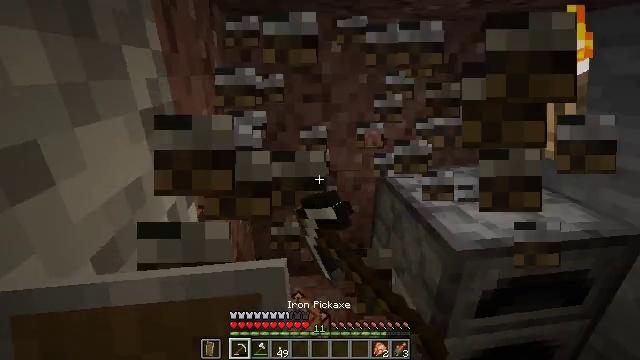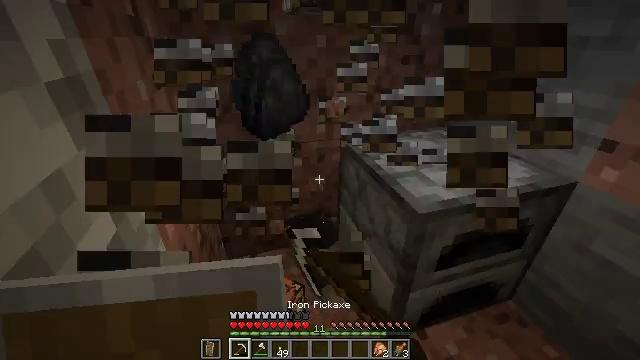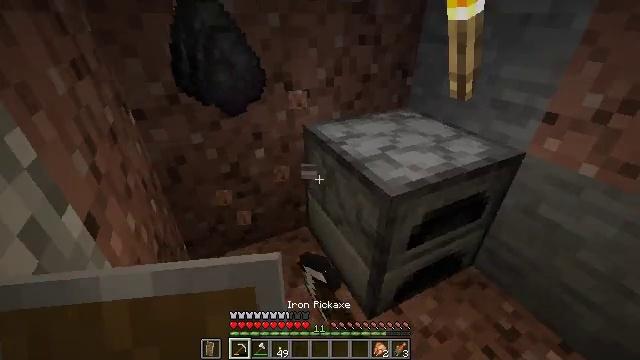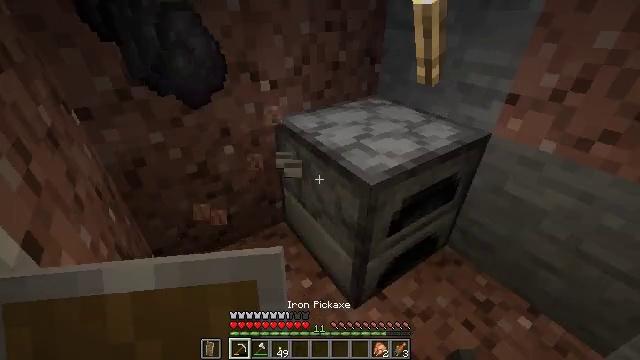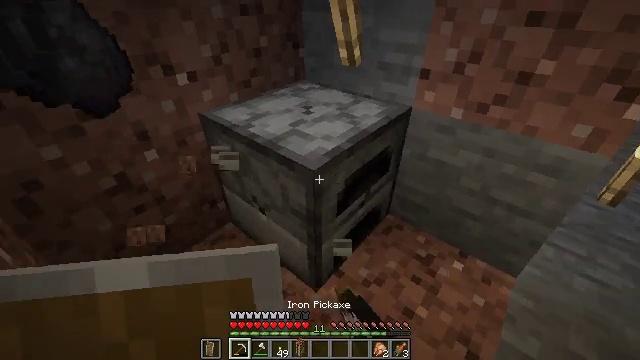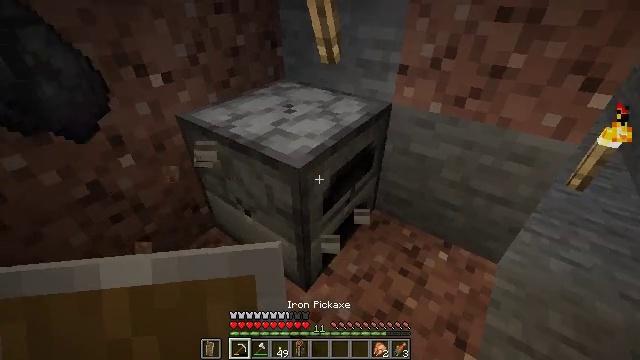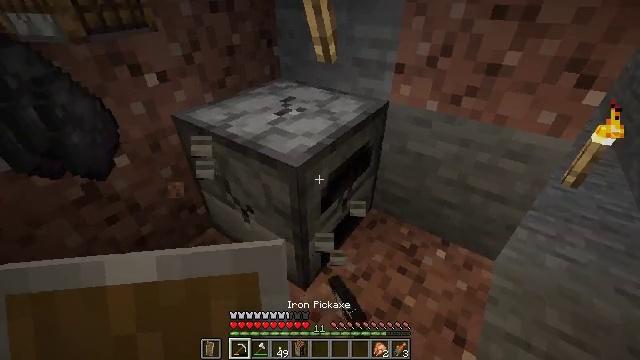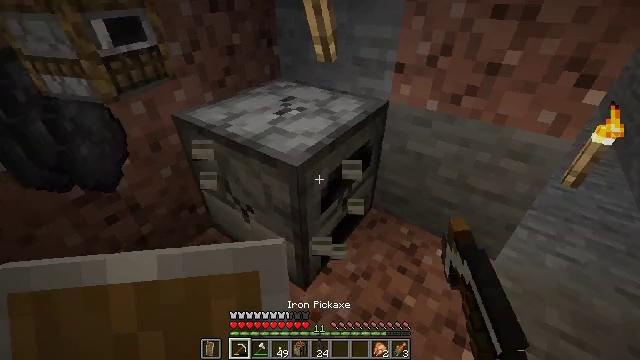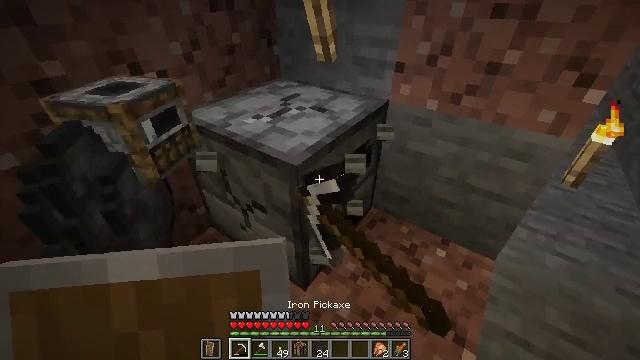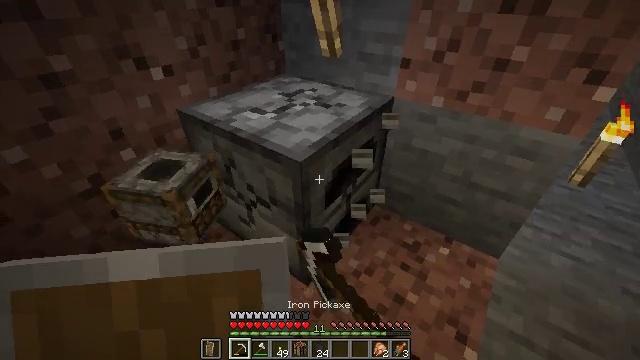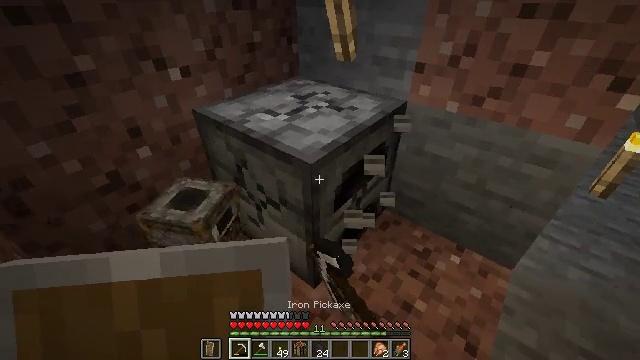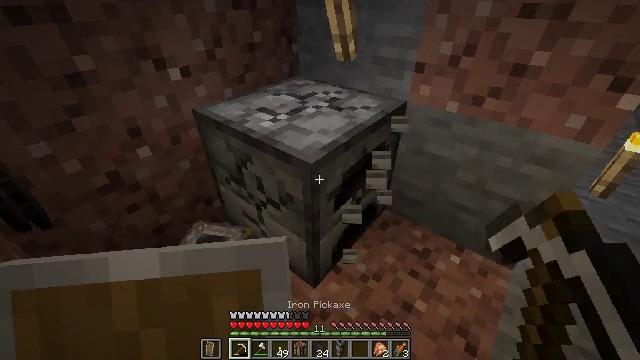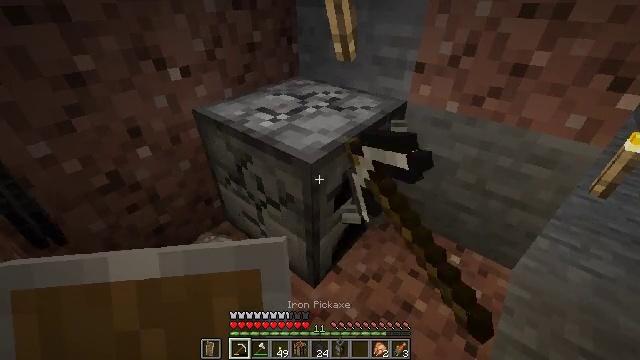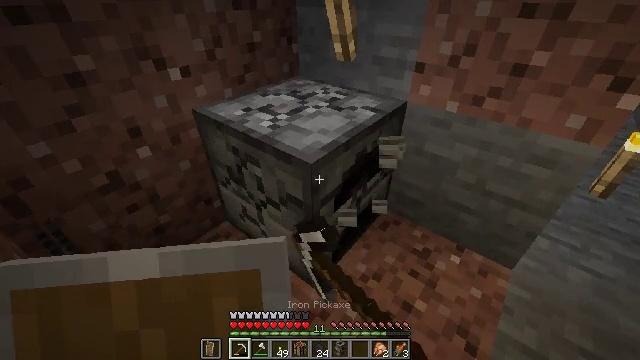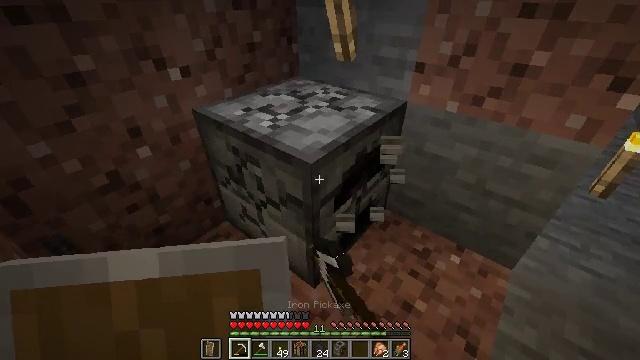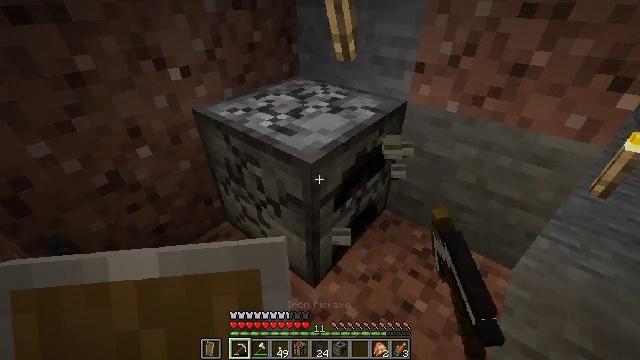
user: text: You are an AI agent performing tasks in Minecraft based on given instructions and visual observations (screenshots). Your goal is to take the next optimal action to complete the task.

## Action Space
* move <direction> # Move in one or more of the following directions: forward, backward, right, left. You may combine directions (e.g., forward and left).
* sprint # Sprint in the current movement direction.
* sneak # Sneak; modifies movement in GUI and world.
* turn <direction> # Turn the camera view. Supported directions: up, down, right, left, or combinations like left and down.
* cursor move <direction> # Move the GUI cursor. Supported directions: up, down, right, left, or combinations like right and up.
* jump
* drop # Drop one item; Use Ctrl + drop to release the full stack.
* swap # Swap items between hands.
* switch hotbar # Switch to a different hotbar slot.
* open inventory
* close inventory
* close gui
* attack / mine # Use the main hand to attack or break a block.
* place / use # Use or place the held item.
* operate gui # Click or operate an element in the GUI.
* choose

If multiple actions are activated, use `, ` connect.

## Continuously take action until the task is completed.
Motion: motion action
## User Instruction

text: Get the furnace back into your inventory.
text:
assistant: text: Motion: turn right and down, attack / mine
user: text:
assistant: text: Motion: turn right and down, attack / mine
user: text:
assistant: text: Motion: turn right and down, attack / mine
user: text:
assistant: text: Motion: turn right and down, attack / mine
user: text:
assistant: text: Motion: turn right, attack / mine
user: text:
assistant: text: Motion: attack / mine
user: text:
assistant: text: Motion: attack / mine
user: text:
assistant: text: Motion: attack / mine
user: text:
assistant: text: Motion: turn left, attack / mine
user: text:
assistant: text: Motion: turn left, attack / mine
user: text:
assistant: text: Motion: attack / mine
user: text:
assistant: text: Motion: attack / mine
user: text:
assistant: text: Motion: attack / mine
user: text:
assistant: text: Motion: attack / mine
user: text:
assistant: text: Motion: attack / mine
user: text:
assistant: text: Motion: attack / mine
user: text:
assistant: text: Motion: attack / mine
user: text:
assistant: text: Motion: attack / mine
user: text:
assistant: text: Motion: turn left and up, attack / mine
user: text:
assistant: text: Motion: turn left, attack / mine
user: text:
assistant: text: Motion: attack / mine
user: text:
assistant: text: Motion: attack / mine
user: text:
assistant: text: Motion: attack / mine
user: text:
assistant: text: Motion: attack / mine
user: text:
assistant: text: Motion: attack / mine